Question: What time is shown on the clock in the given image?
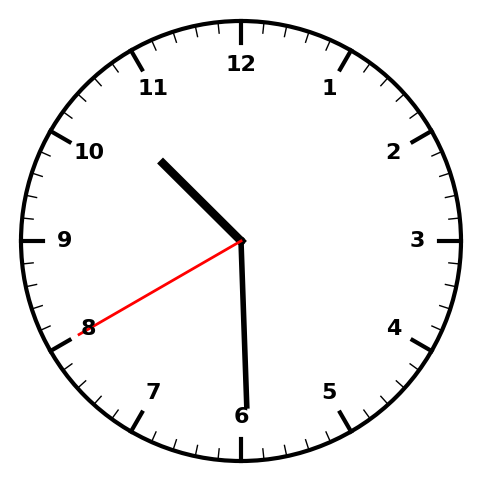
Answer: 10:29:40